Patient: sex F, age 59
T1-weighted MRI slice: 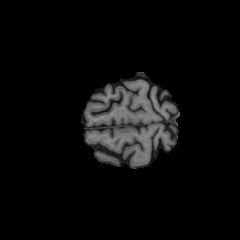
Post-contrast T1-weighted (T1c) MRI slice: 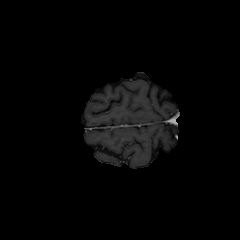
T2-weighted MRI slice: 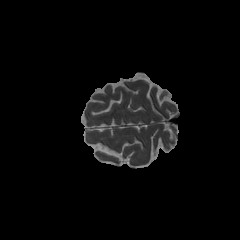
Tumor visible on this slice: no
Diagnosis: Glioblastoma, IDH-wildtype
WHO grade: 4